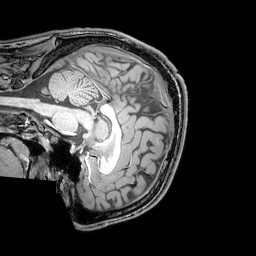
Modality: T1w
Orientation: sagittal
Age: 24
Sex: male
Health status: healthy
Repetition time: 0.081 s
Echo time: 0.037 s